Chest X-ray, PA view. Patient: 34 years old, sex M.
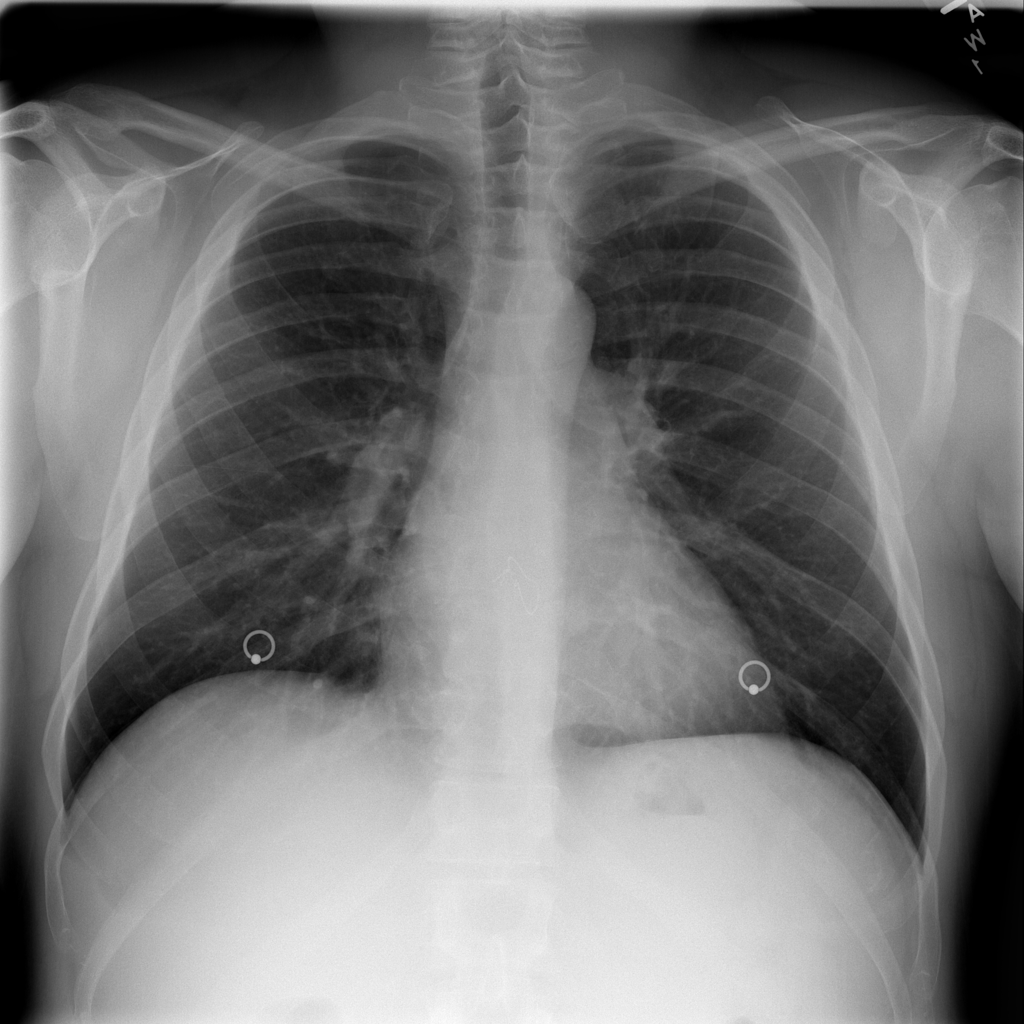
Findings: No Finding